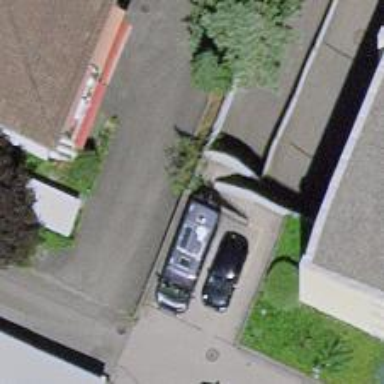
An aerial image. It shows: Parking entrance.